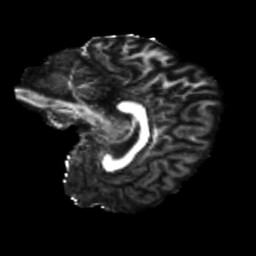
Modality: FA
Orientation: sagittal
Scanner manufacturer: siemens
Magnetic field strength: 3 T
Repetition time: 4 s
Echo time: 0.0594 s